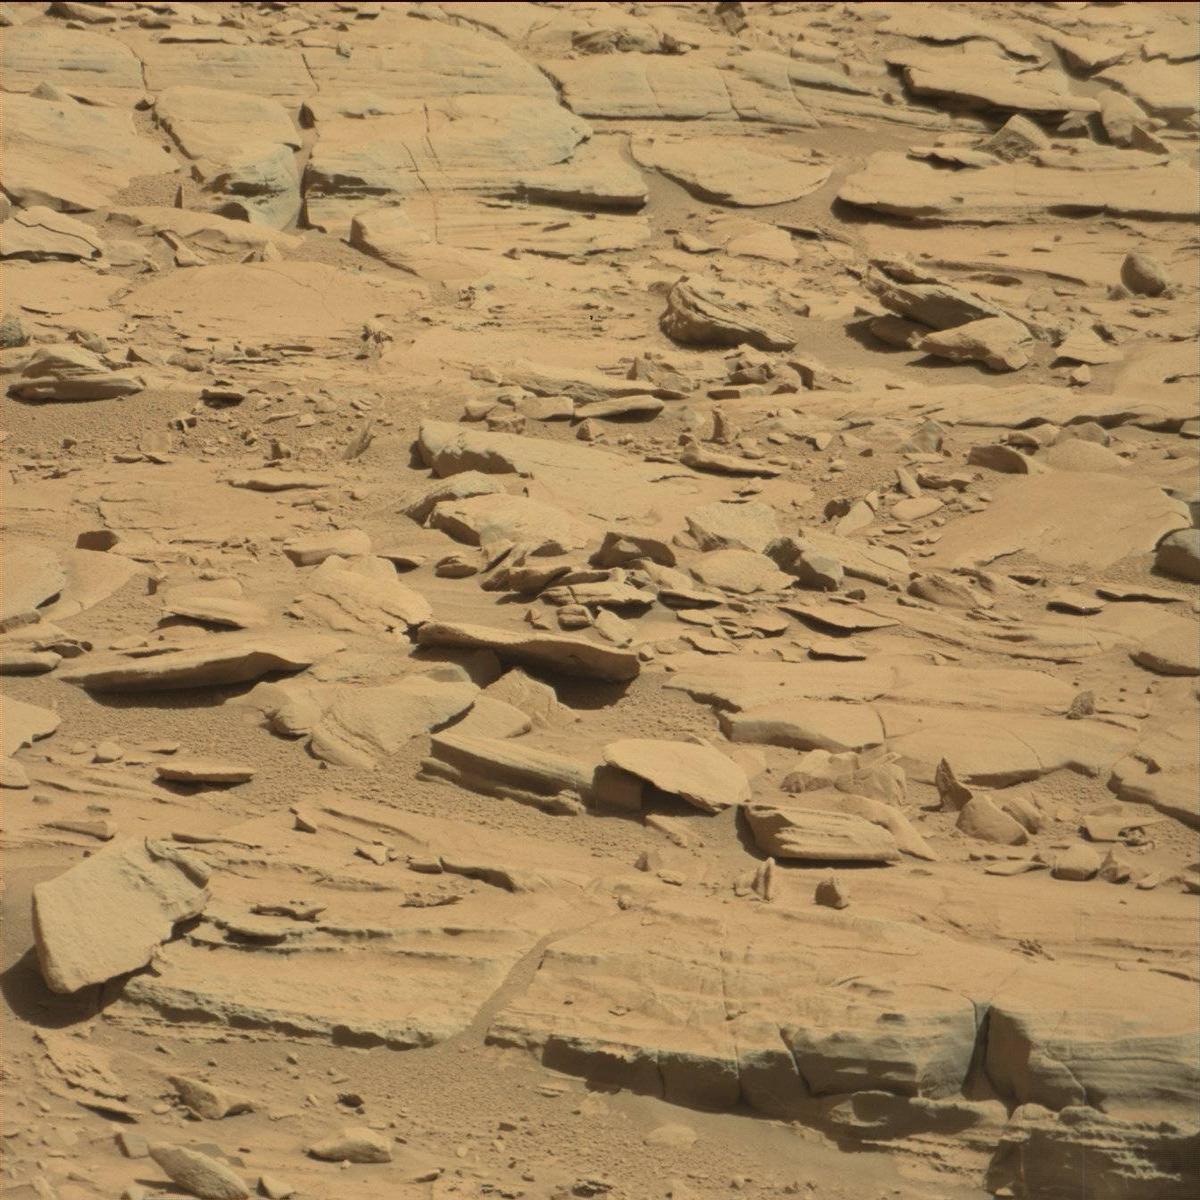
Terrain classes present: Bedrock, Rock, Sand / Soil